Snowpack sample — Loveland Pass, Silver Plume, Colorado, USA (1/12/25, 11:40 AM MST)
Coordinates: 39.66, -105.88
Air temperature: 7 °F
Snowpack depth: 140 cm
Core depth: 10 cm
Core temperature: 41 °F
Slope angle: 11°, slope face: 30°
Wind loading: high
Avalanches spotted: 2
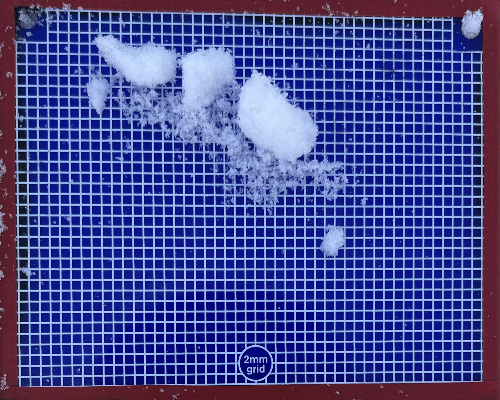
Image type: profile
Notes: Pilot using slightly modified coring method that took too large segment for snow profile picturing, advised not to use in higher level models. Two avalanche on south face nearby, partially cloudy with light snow in the last 24 hours. Lots of wind loading on eastern features.